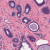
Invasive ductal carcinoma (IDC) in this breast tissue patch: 0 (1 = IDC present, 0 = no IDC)